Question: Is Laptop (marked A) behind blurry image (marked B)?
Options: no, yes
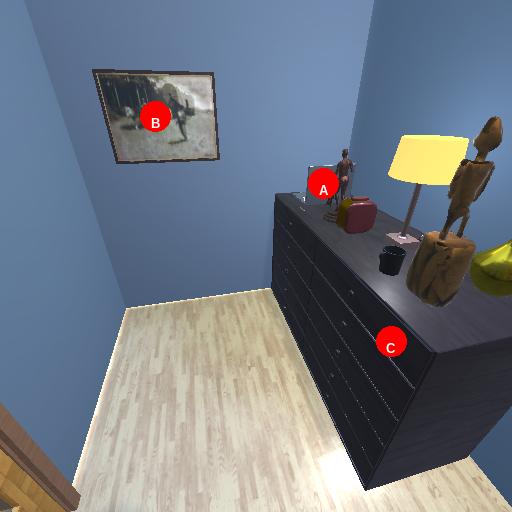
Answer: no